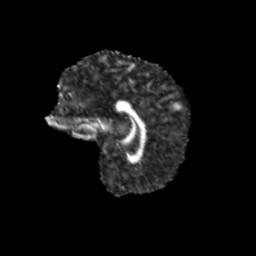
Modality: FA
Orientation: sagittal
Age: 10
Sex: female
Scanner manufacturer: siemens
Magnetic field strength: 3 T
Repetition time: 3.8 s
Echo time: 0.07 s